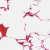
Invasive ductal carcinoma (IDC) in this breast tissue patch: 0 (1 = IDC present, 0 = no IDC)